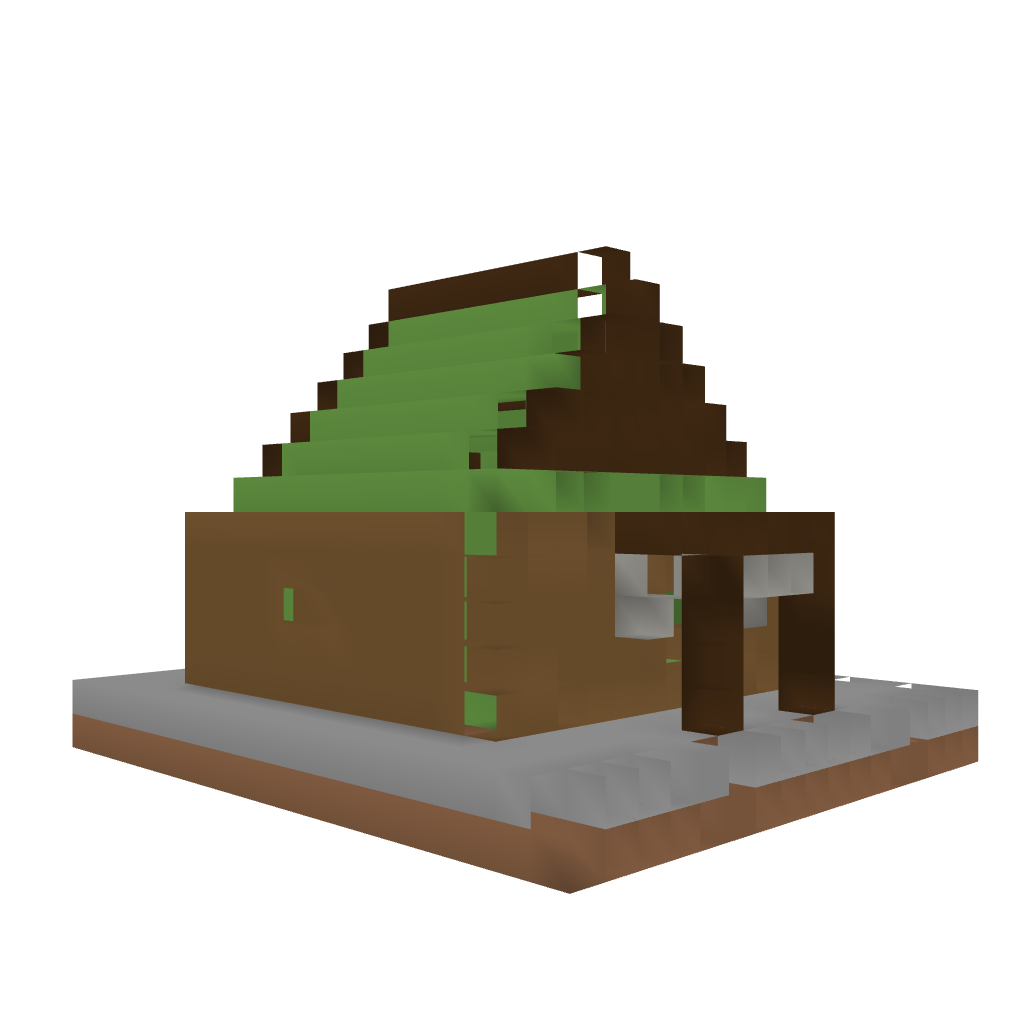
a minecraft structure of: suicide House 001